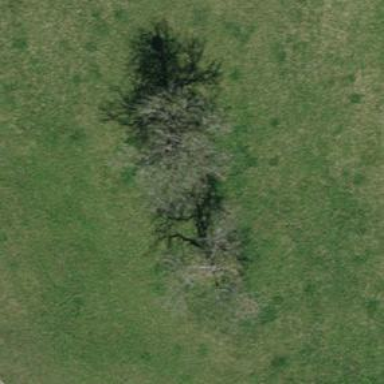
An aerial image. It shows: Agricultural area with deciduous broadleaved trees.